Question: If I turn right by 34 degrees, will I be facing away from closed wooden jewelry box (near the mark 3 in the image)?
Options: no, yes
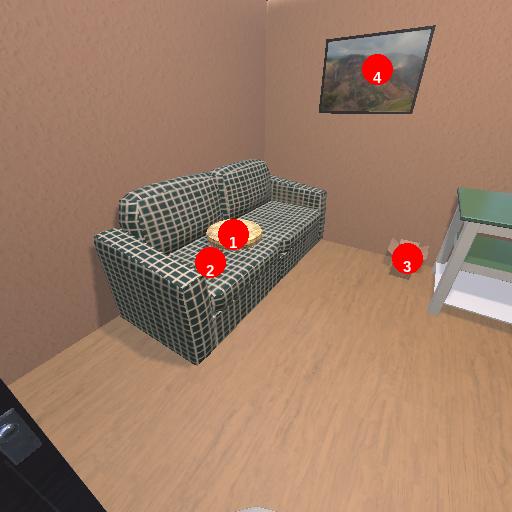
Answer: no